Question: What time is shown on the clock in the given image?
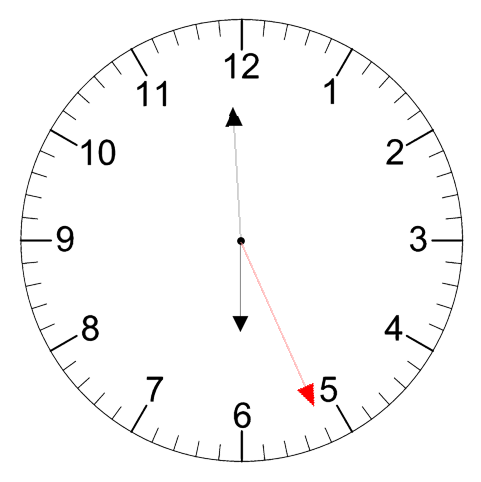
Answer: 05:59:26